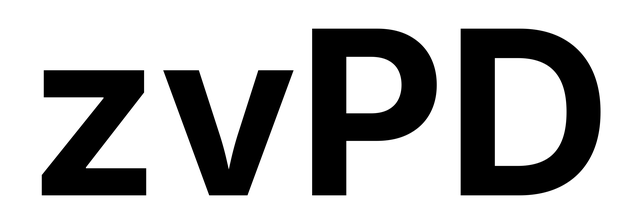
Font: Inter_Bold